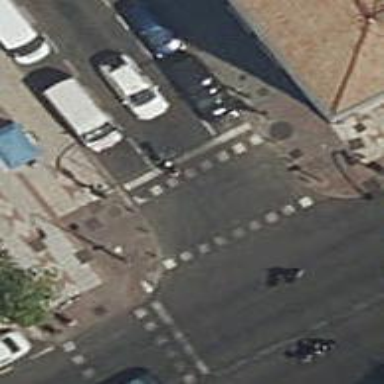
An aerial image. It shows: Traffic signals at road crossing.